Interaction volume radius: 5 \u00c5
Interaction volume height: 10 \u00c5
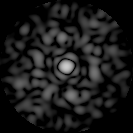
Disorder parameter: 0.8386